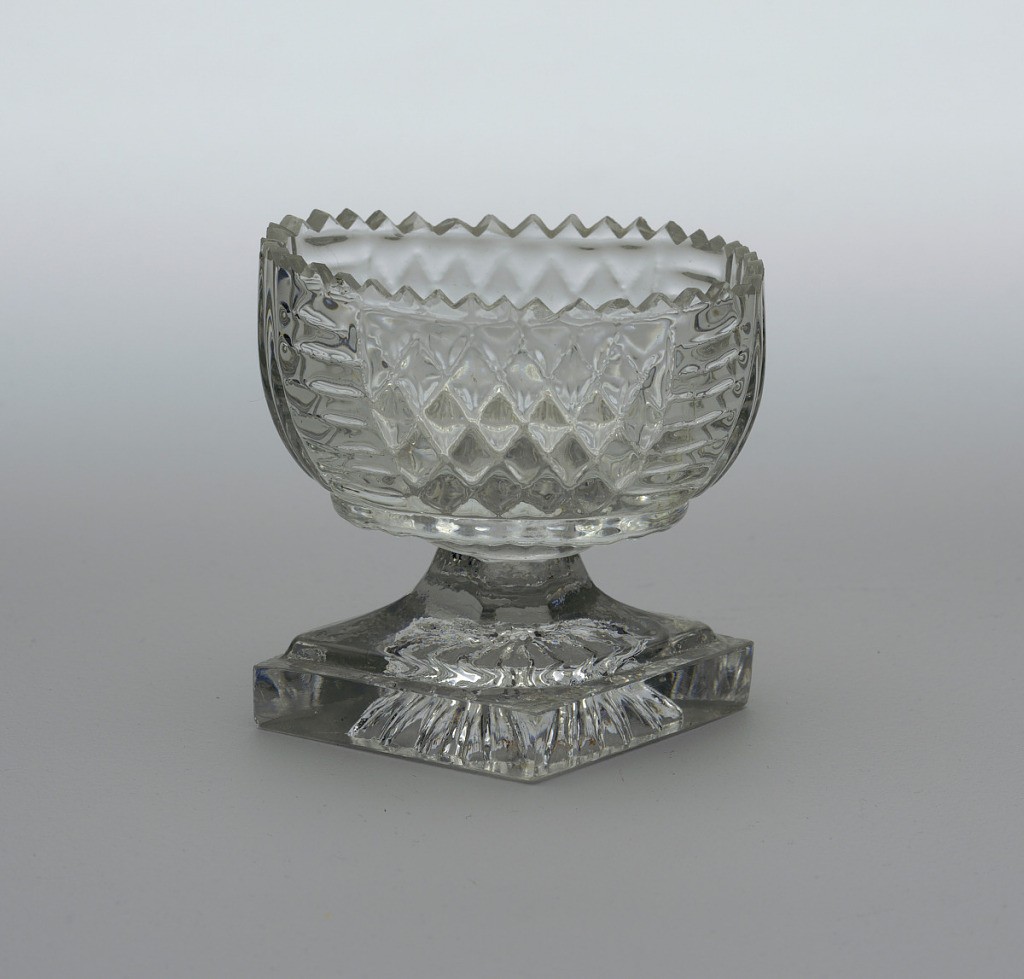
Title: salt
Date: ca. 1800–30
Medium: glass
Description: Oval-shaped bowl on spreading faceted stem on thick diamond-shaped base; cut seratted top edge, sides molded with diamond and fluting pattern, bottom of based molded star pattern